Interaction volume radius: 5 \u00c5
Interaction volume height: 20 \u00c5
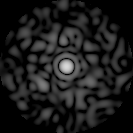
Disorder parameter: 0.7958